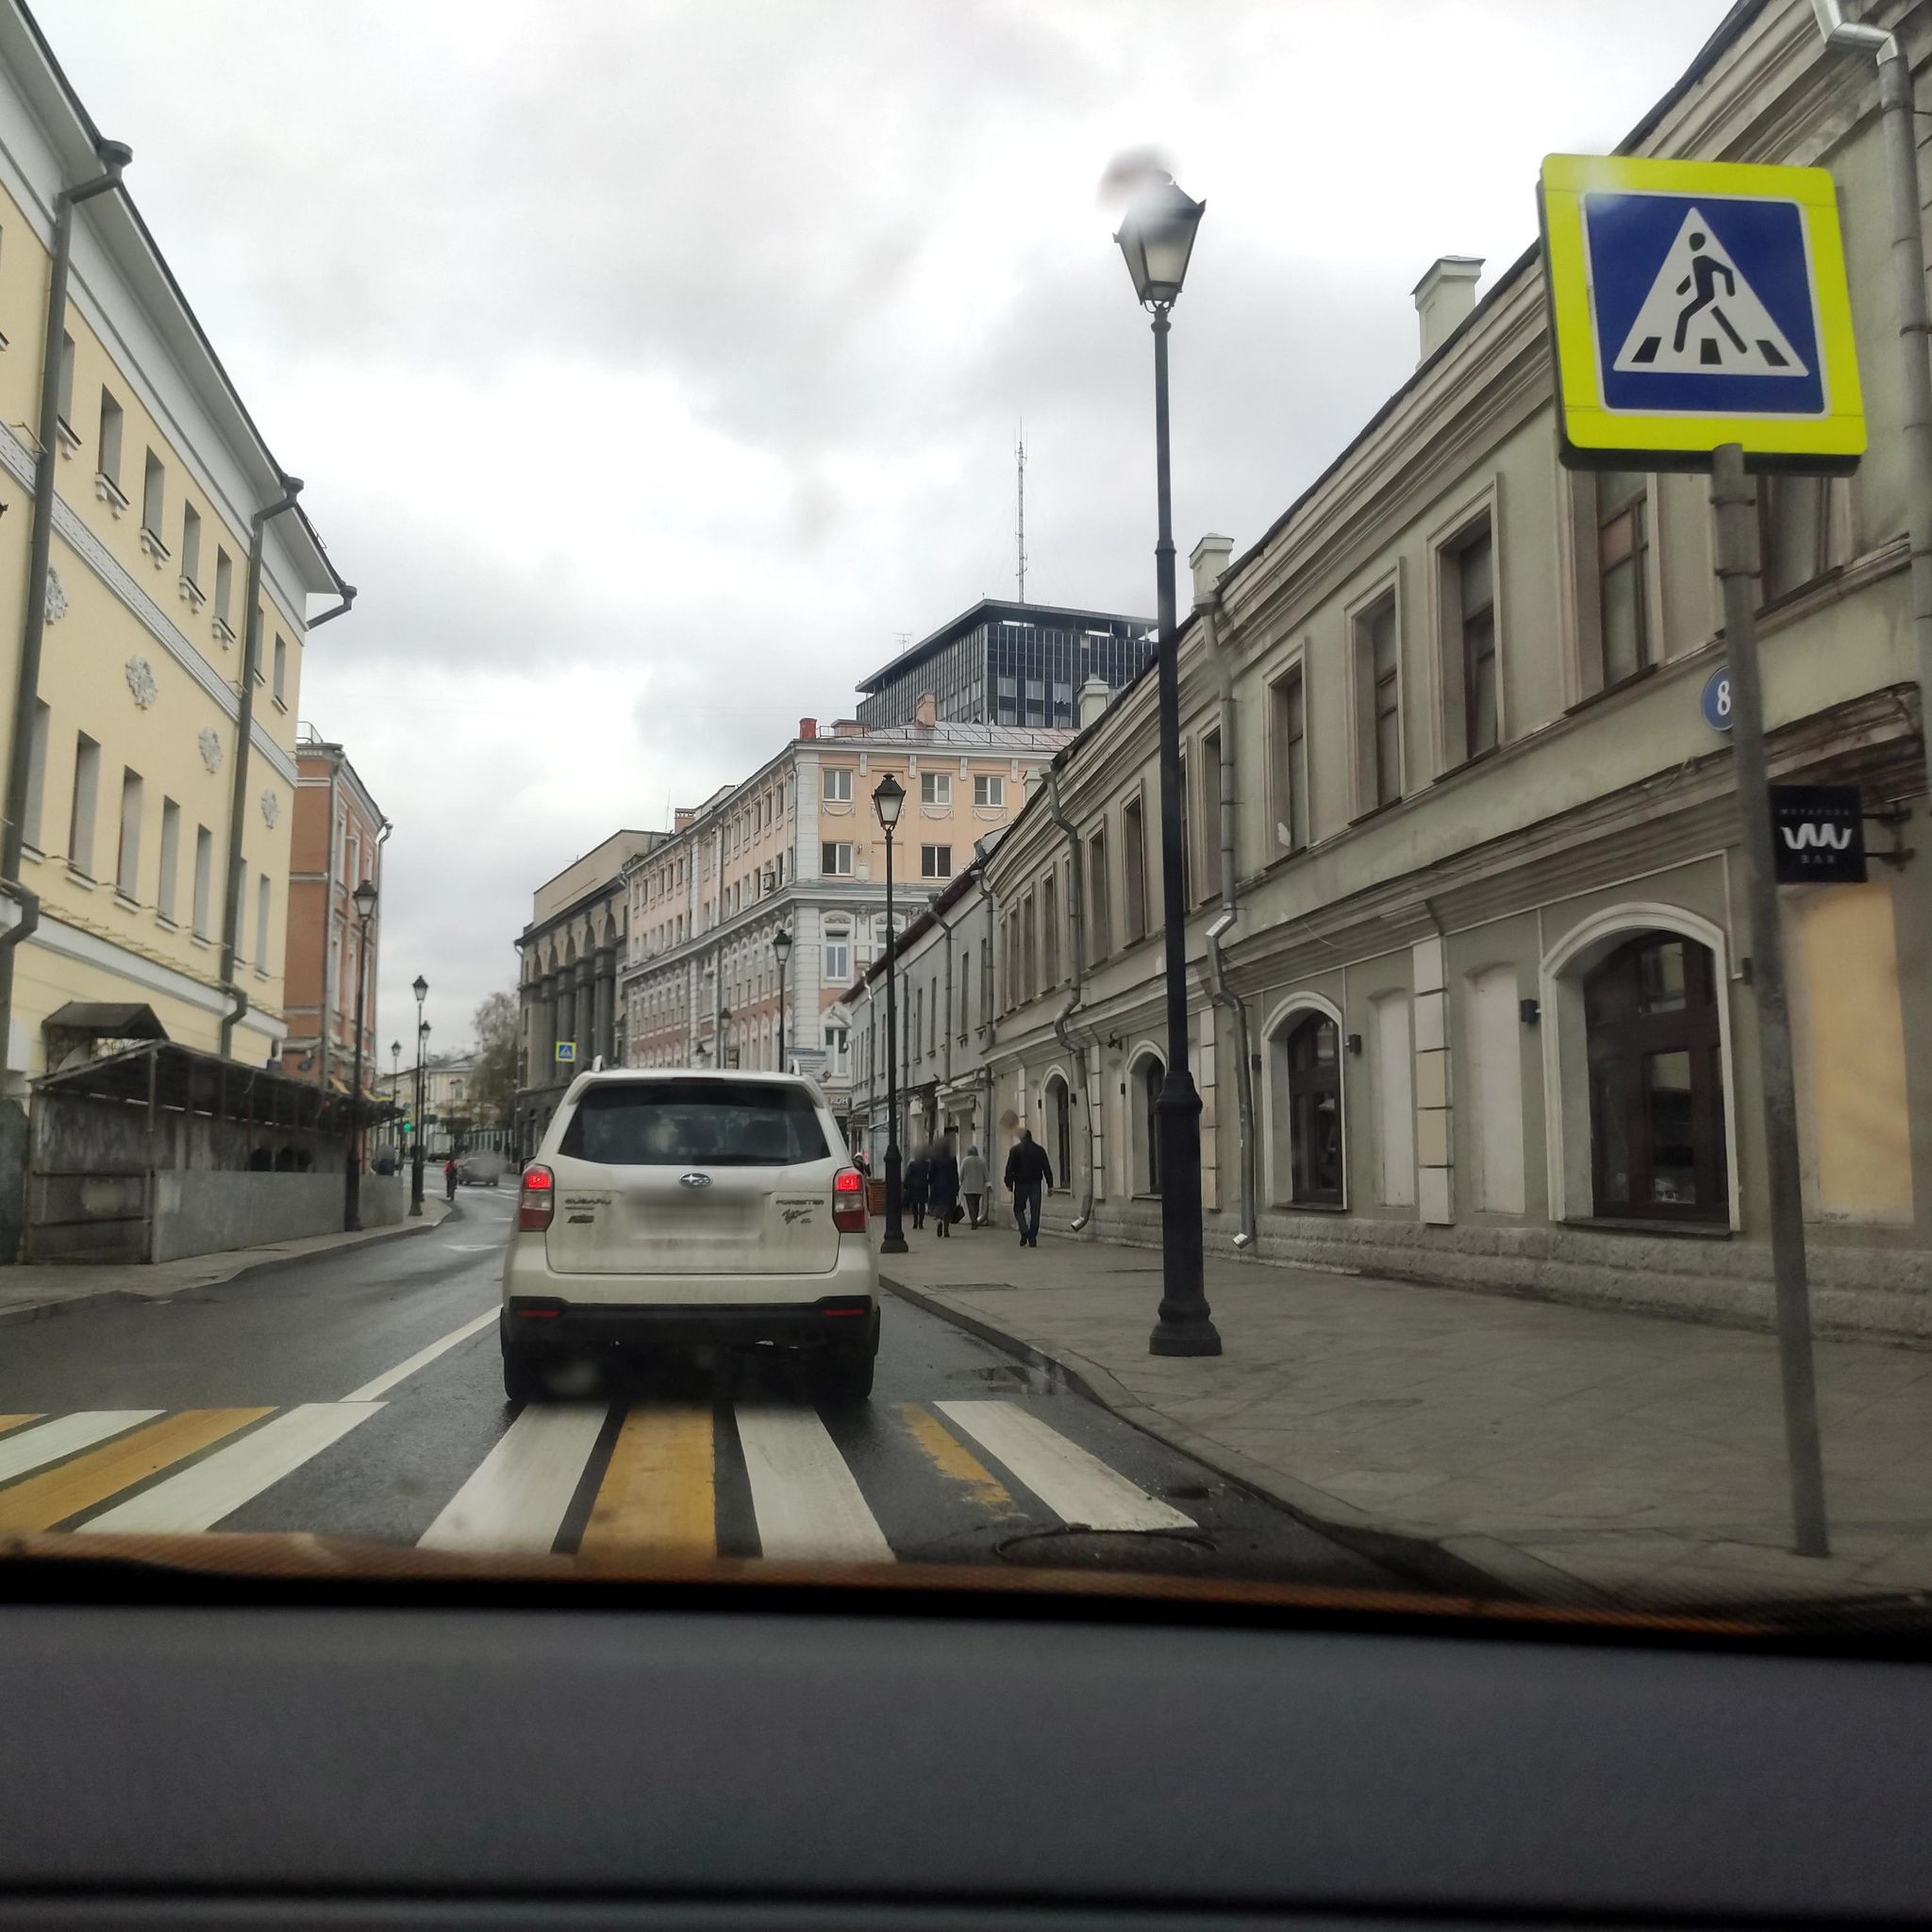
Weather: rainy
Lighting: day
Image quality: good
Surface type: driving surface
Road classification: footway
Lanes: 2, 3
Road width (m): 3.6
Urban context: urban centre
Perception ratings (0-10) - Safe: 2.54, Lively: 8.74, Beautiful: 3.22, Boring: 4.3, Depressing: 3.89, Wealthy: 7.01